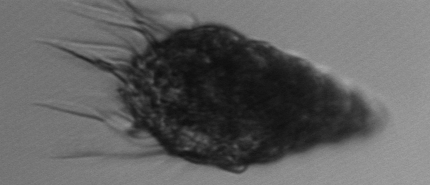
Label: Laboea_strobila